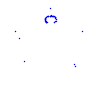
Particle: proton